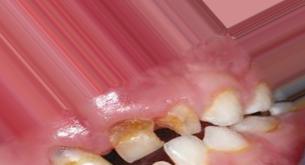
Condition: Caries